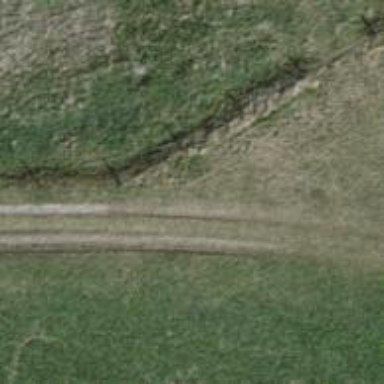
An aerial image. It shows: Track with very rough surface.